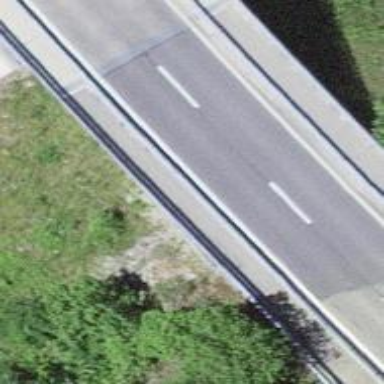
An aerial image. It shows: Paved cycleway bridge.